Question: I've just sign document. and Add LTV too (with Document Secure Story and TSA); but adobe reader tells me that LTV is not enabled.
I found the problem. Adobe reader tells me that OCSP is not embedded in the document.
After adding time stamp I just create DSS dictionary and add certificates and ocsp responses.
'''
PDDocumentCatalog catalog = template.getDocumentCatalog();
COSDictionary catalogDictionary = catalog.getCOSDictionary();
COSDictionary dssDictionary = new COSDictionary();
COSArray cosOcsps = CertUtils.getOcspResponseCosArray(ocspResp);
COSArray cosCerts = CertUtils.getCertificateCosArray(certs);
dssDictionary.setItem(COSName.getPDFName("Certs"), cosCerts);
dssDictionary.setItem(COSName.getPDFName("OCSPs"), cosOcsps);
catalogDictionary.setItem(COSName.getPDFName("DSS"), dssDictionary);
'''
is not that enough to add OCSPs?

I sign document like Pades-BES. does it needs VRI? I know that id does not need.
that's sample
<URL>
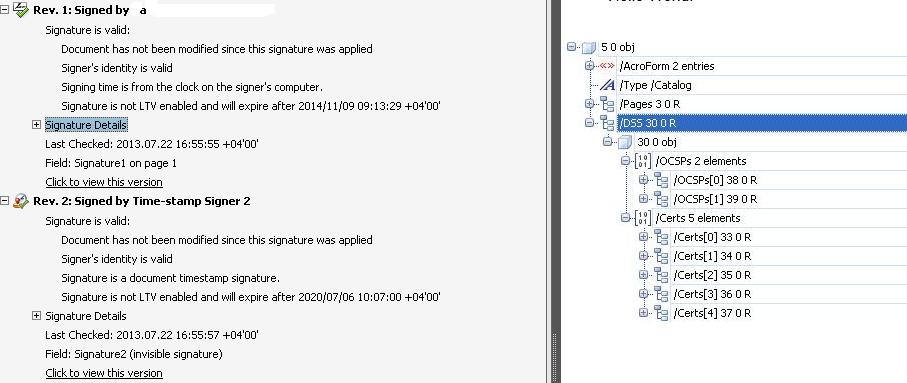
Answer: The specification <URL> in Annex A.1 requires the value of the entry in a dictionary to be
> An array of (indirect references to) streams, each containing a BER-encoded Online Certificate Status Protocol (OCSP) response (see RFC 2560 [8]). This array contains OCSPs that may be used in the validation of any signatures in the document.
You, on the other hand, only used an array of the 'BasicOCSPResponse' objects which were in the original 'OCSPResponse' objects you received.
'''
OCSPResponse ::= SEQUENCE {
responseStatus OCSPResponseStatus,
responseBytes [0] EXPLICIT ResponseBytes OPTIONAL }
ResponseBytes ::= SEQUENCE {
responseType OBJECT IDENTIFIER,
response OCTET STRING }
For a basic OCSP responder, responseType will be id-pkix-ocsp-basic.
The value for response SHALL be the DER encoding of BasicOCSPResponse.
BasicOCSPResponse ::= SEQUENCE {
tbsResponseData ResponseData,
signatureAlgorithm AlgorithmIdentifier,
signature BIT STRING,
certs [0] EXPLICIT SEQUENCE OF Certificate OPTIONAL }
'''
> <URL>
Probably you were not aware that you only used this inner object because many security libraries after requesting an OCSP response unwrap the original 'OCSPResponse,' check the contained 'OCSPResponseStatus,' and (if it indicates success) only return the contained 'BasicOCSPResponse' or (otherwise) throw some exception.
If that's the case, you can simply wrap your 'BasicOCSPResponse' in an 'OCSPResponse' using the 'OCSPResponseStatus' value 'successful (0)' before putting it into the document.